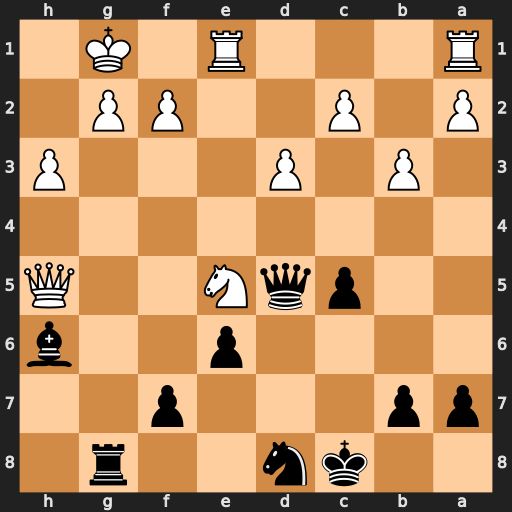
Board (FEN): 2kn2r1/pp3p2/4p2b/2pqN2Q/8/1P1P3P/P1P2PP1/R3R1K1
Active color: b
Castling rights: -
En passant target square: -
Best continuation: Qxg2#